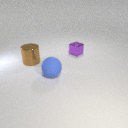
small purple metal cube behind large blue rubber sphere